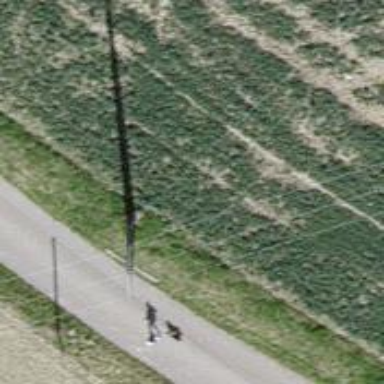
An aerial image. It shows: Power pole.